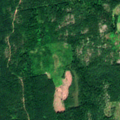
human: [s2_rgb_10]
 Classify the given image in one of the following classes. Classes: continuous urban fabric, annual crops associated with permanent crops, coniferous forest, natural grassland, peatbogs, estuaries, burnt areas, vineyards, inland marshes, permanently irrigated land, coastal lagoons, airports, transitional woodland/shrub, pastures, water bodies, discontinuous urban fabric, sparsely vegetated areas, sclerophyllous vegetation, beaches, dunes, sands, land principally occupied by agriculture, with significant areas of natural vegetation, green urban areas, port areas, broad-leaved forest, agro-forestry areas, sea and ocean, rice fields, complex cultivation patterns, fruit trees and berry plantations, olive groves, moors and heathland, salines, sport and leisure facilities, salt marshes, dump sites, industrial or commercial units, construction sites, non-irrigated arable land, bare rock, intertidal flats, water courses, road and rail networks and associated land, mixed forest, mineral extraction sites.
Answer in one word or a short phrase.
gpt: coniferous forest, mixed forest, transitional woodland/shrub